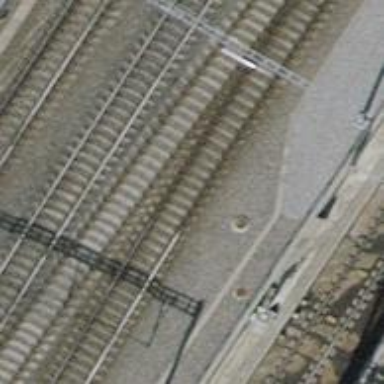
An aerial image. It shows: Single-track electrified railway siding with contact line.